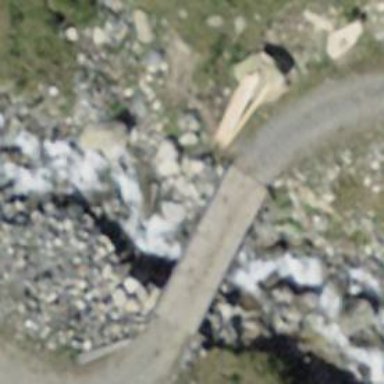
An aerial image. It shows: Track road with bridge.